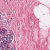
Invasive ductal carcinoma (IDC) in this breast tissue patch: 0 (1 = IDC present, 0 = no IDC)